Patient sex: F
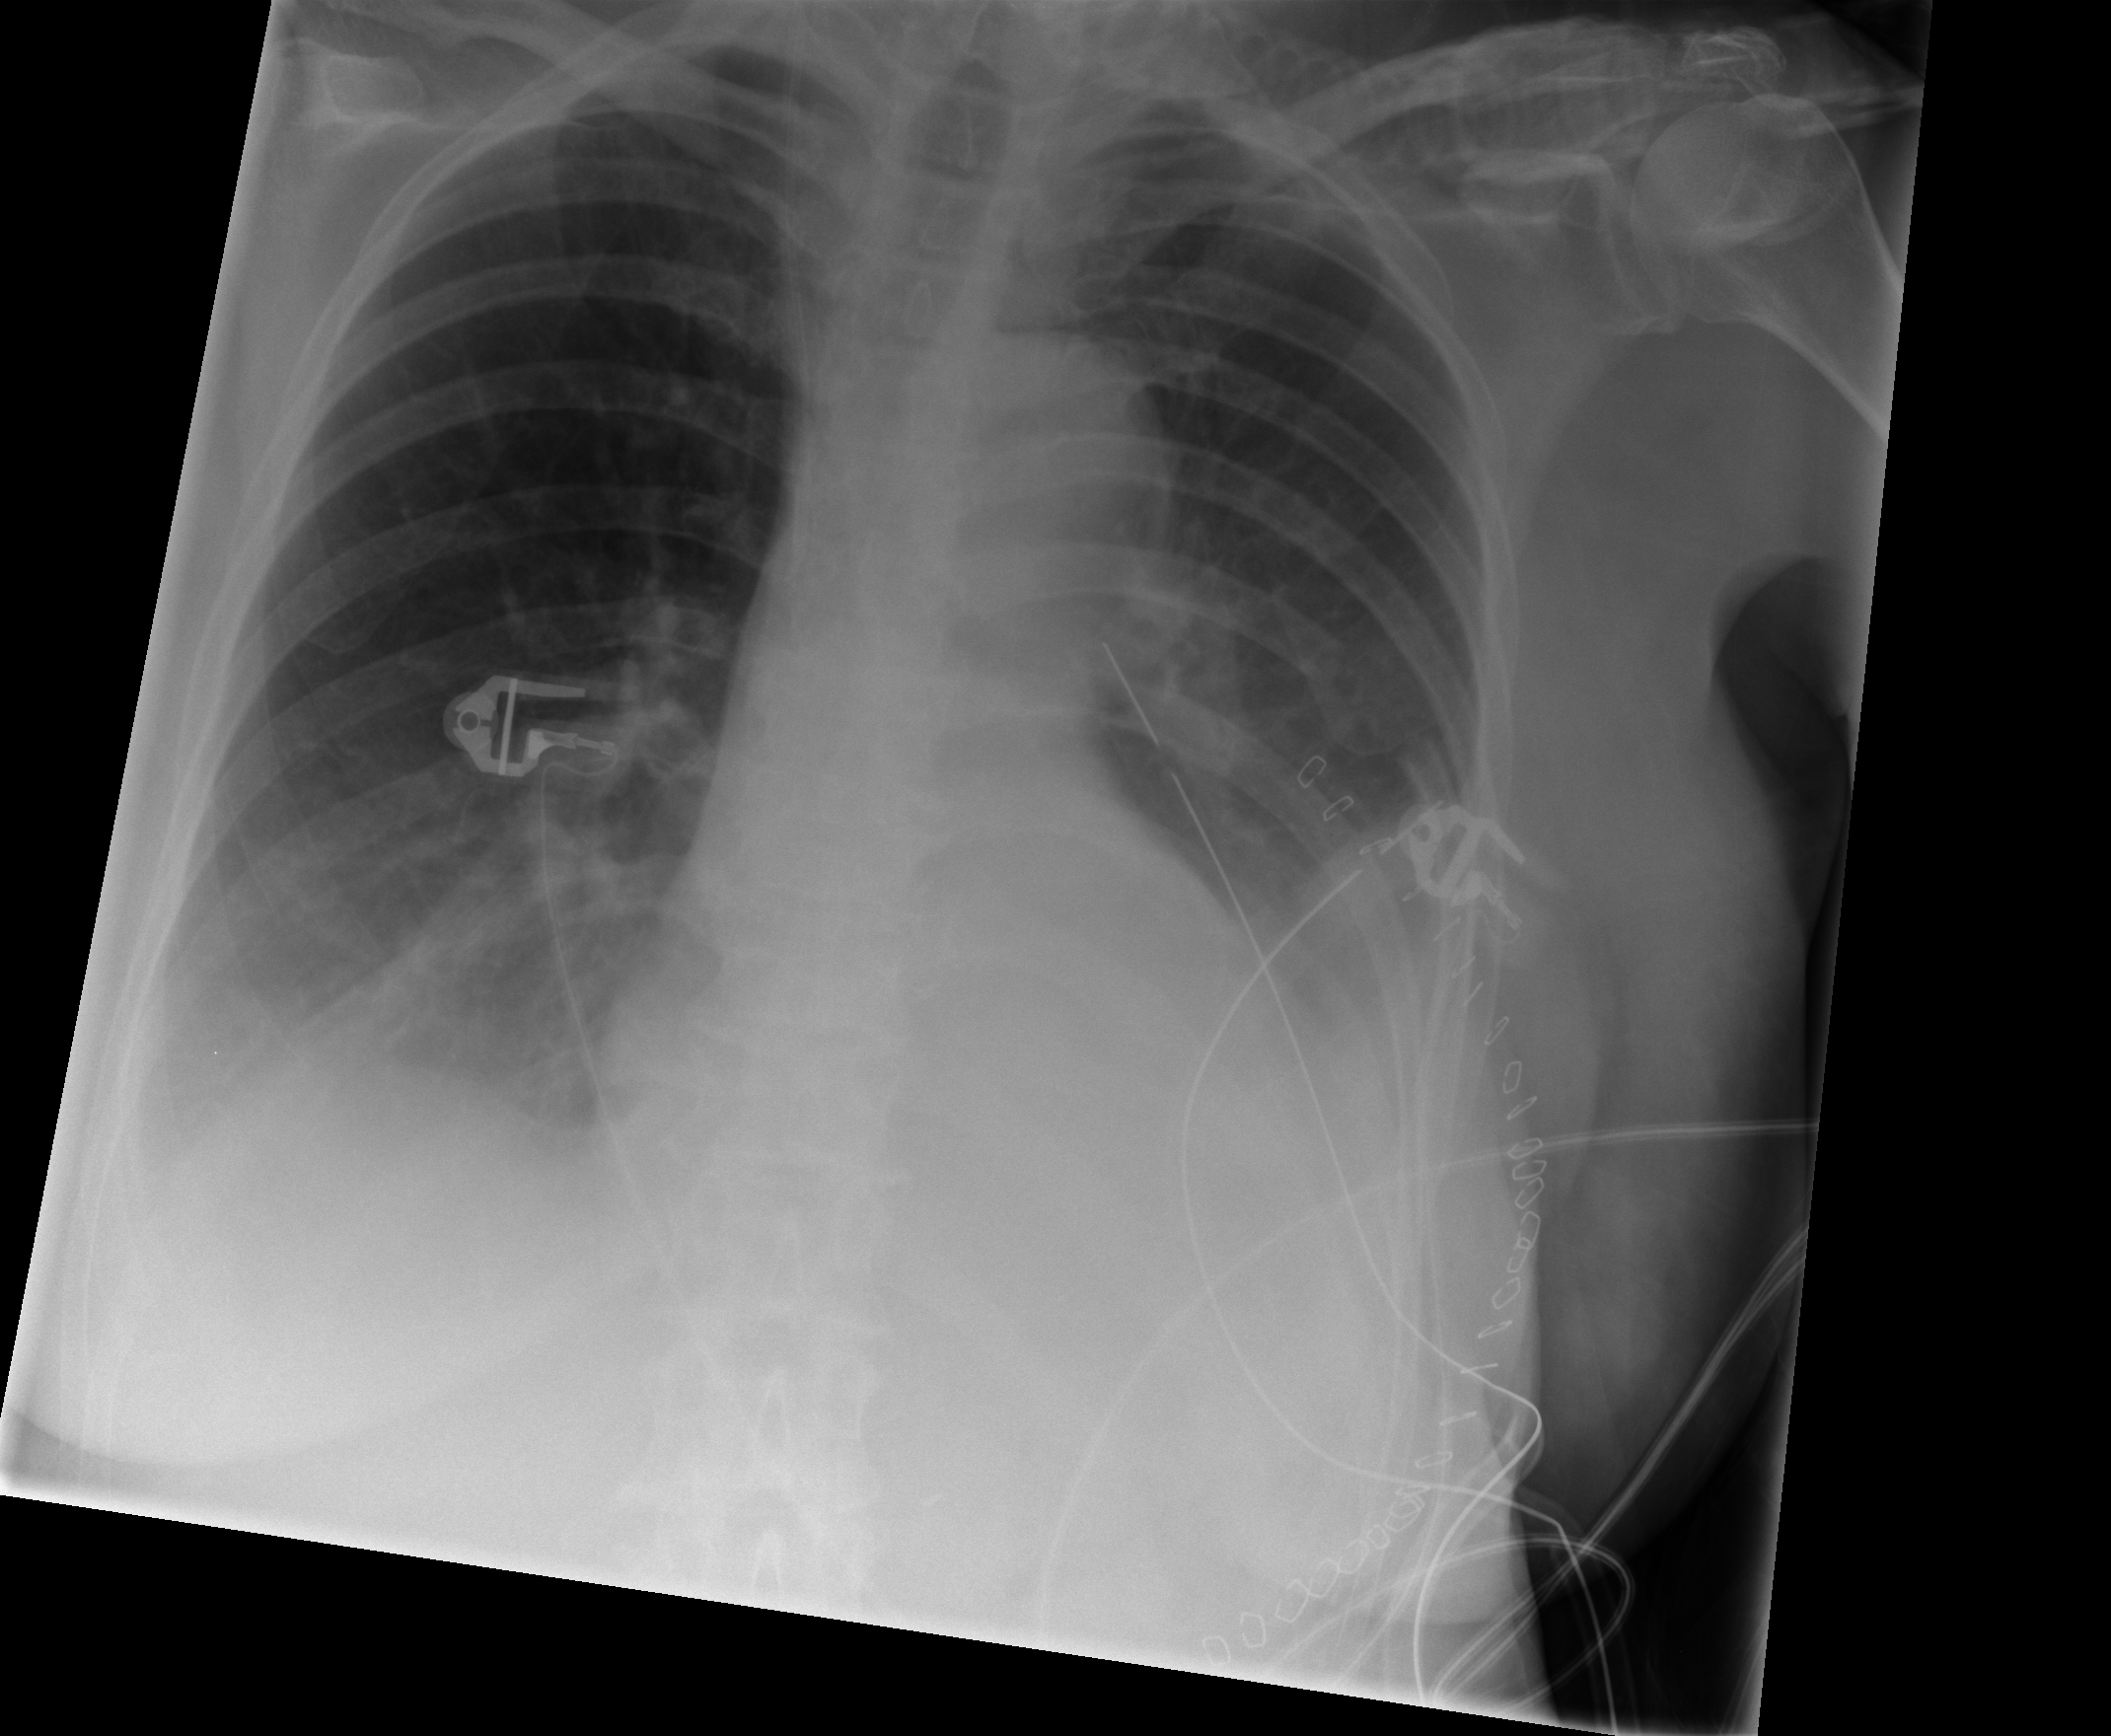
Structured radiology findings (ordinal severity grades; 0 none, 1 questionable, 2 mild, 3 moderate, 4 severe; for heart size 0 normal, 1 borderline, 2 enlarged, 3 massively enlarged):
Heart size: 2
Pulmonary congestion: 0
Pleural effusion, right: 2
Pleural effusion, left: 2
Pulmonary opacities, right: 0
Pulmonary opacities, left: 0
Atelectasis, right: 2
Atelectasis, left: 2